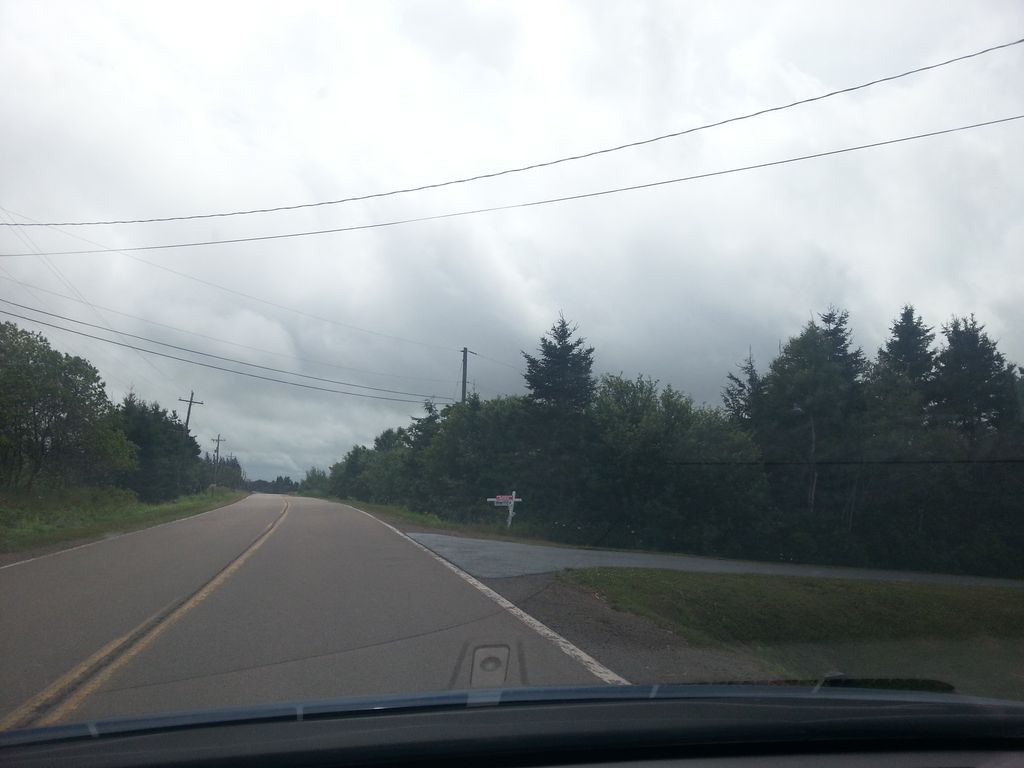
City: charlottetown